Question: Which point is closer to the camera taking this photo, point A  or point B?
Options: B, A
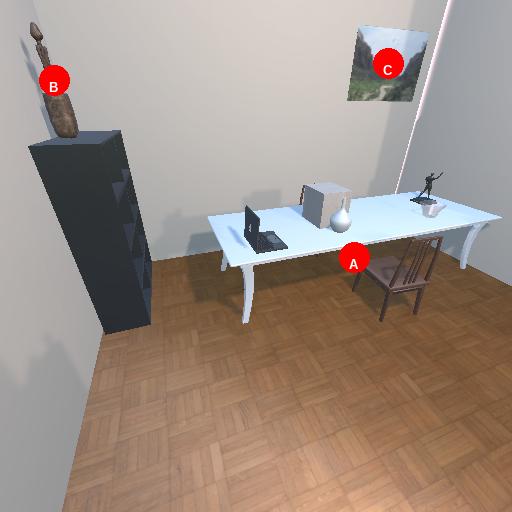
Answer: B